Aerial crown-view tile of a tropical tree (Barro Colorado Island, Panama), acquired 20250915:
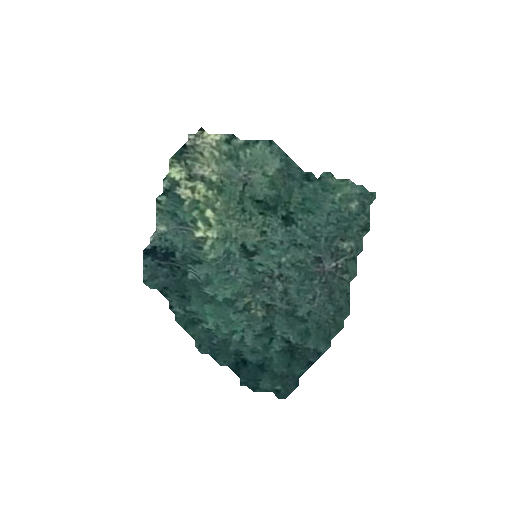
Species: Quararibea stenophylla
GBIF accepted scientific name: Quararibea stenophylla
Crown area: 59.142 m²